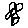
Label: flower